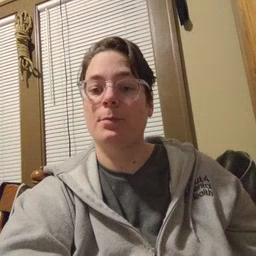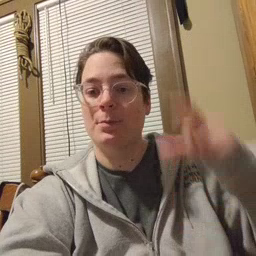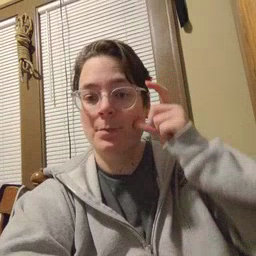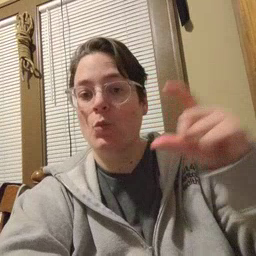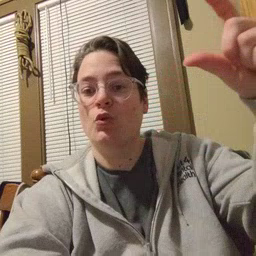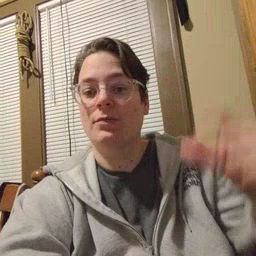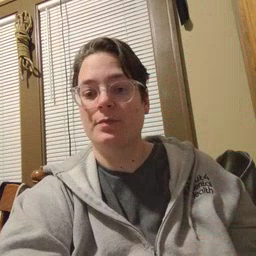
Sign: moon